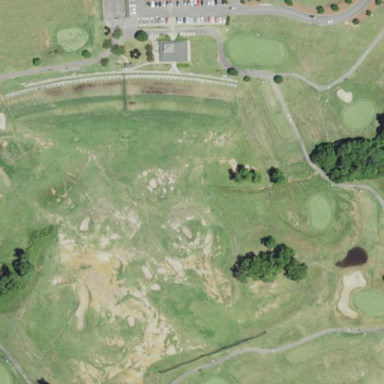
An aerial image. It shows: Grassy area used as driving range for golf.